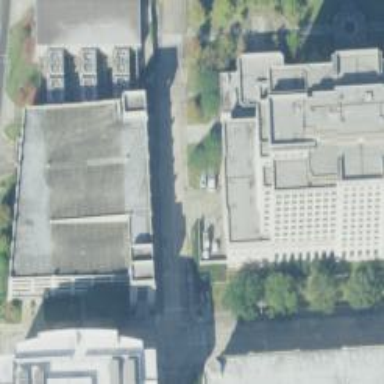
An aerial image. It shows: Government office.